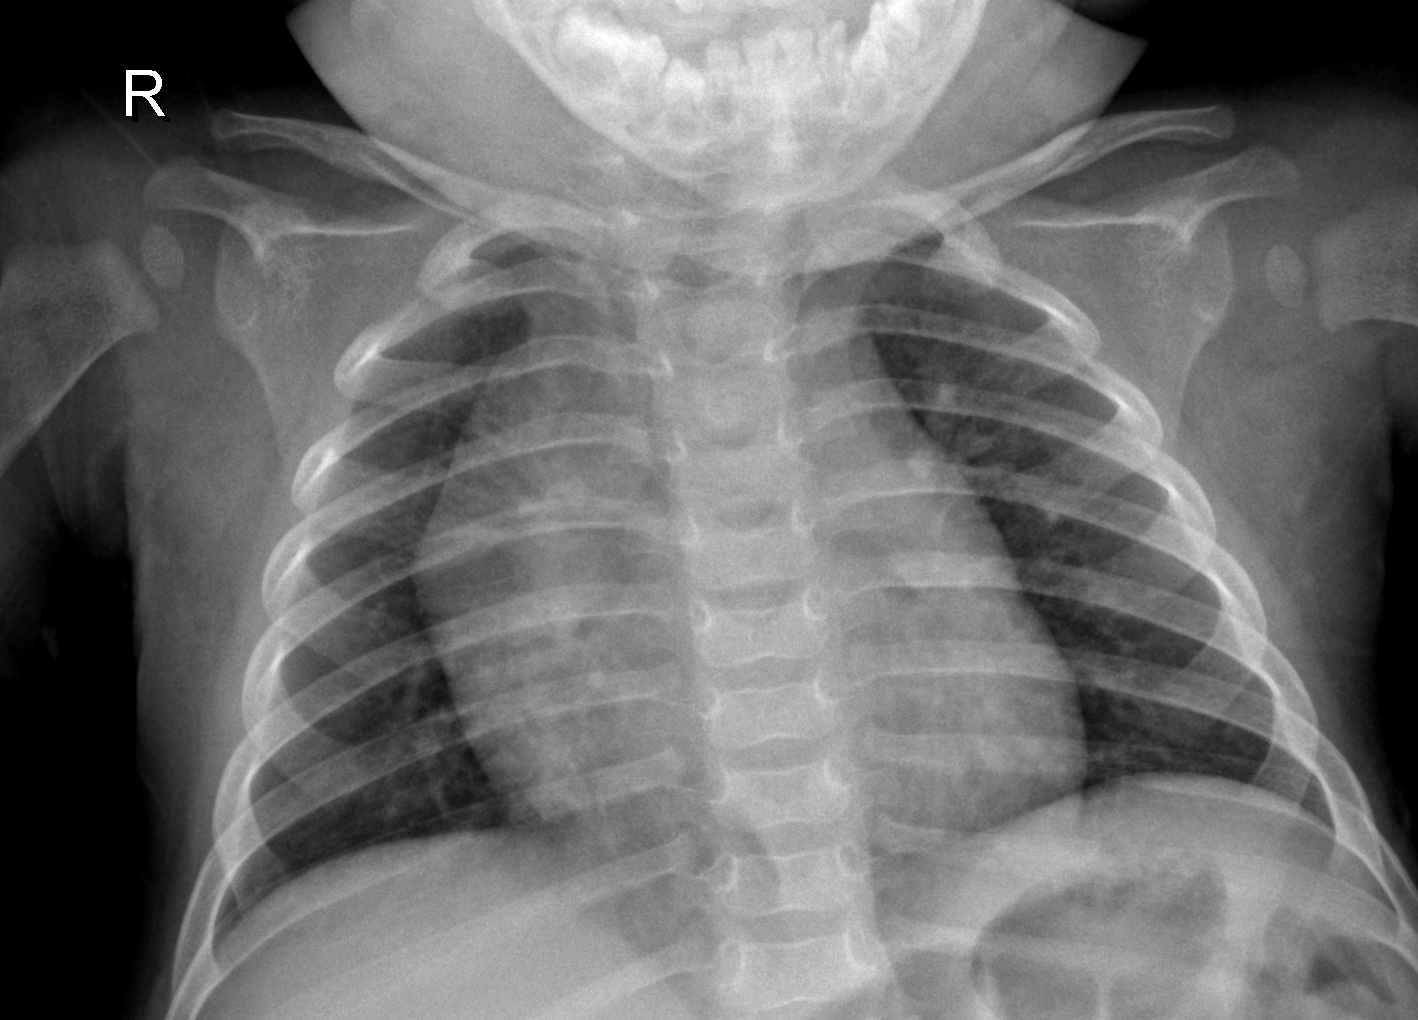
Diagnosis: NORMAL